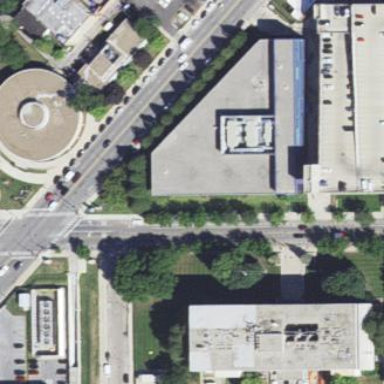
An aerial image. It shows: Government office building.